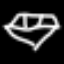
Label: diamond